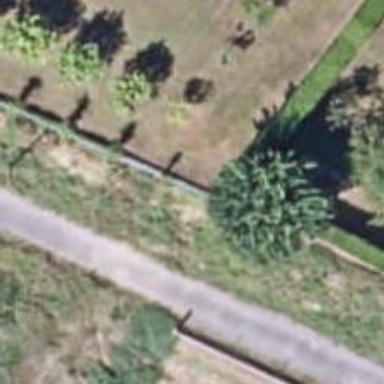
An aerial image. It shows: Fence.